Interaction volume radius: 5 \u00c5
Interaction volume height: 15 \u00c5
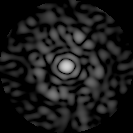
Disorder parameter: 0.8158